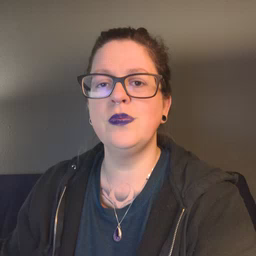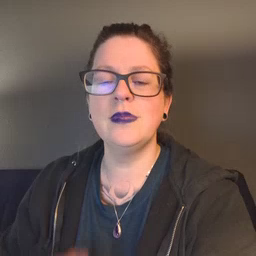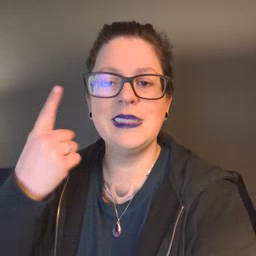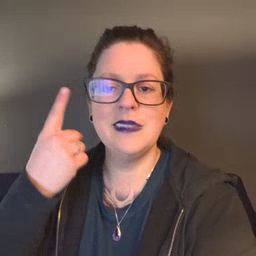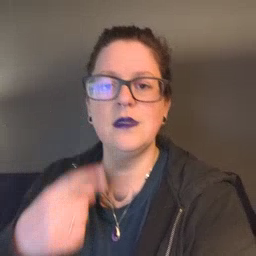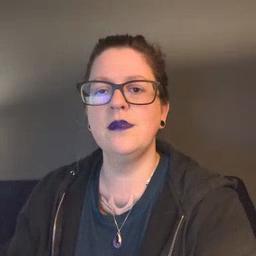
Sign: think